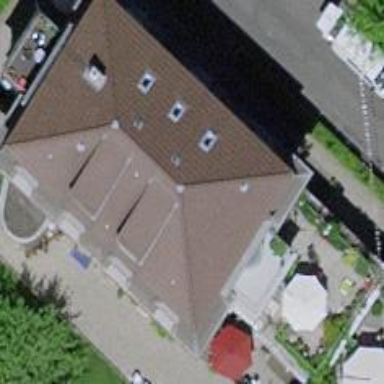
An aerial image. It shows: Building with roof made of roof tiles.